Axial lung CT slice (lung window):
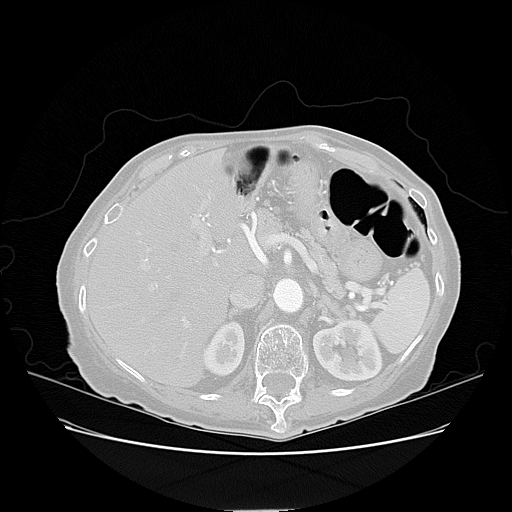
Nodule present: no